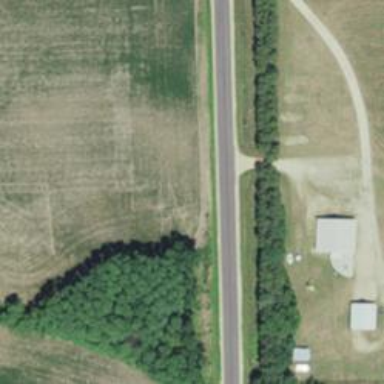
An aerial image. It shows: Secondary road.